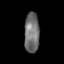
Tissue: skin
Cell type: Epithelial cells
Senescence score: 0.2461
Nuclear area (px): 593
Mean DAPI intensity: 111.435